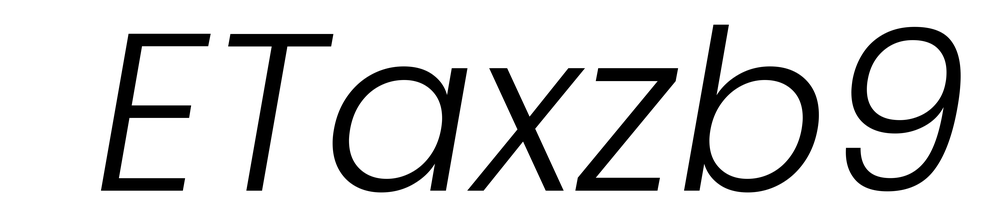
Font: Poppins-LightItalic